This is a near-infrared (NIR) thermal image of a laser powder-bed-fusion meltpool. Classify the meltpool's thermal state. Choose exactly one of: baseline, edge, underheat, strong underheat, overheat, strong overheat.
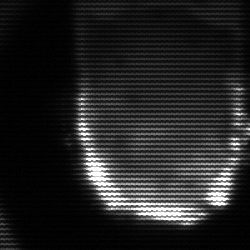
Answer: baseline